Question: I have a problem with background color of my select (with chosen)...

I tried to use background-color and background properties to change the color of the select on IE, like this:
'''
.select-footer .chzn-container-single .chzn-single, .select-footer .chzn-container .chzn-drop {
background-color: #333948;
}
.select-footer .chzn-container-single .chzn-single, .select-footer .chzn-container .chzn-drop {
background: #333948;
}
'''
The version are CSS 3 and Internet Explorer 9+.
Anyone have an idea of what's going on with IE? Thanks in advance.
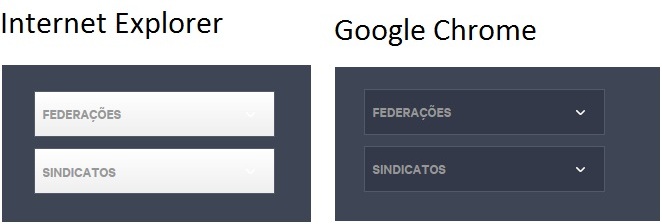
Answer: I think you just missing an '!important' here:
'''
.chzn-container-single .chzn-single{
background-color: #333948 !important;
}
'''
Chosen does copy the select-tag and implement an own element that simulates the select functionality. You can see this behavior in your DOM inspector.
So if you add an own class-attribute to the select-tag, it normally gets ignored. You can work around this issue by using the adjacent sibling selector:
'''
.myCssClass + .chzn-container-single .chzn-single{
background-color: #333948 !important;
}
'''